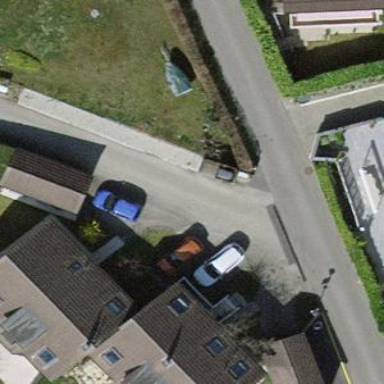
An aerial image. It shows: Simple and straightforward house.